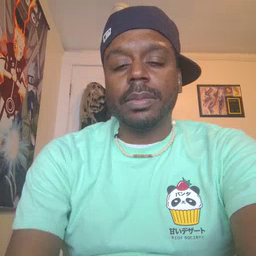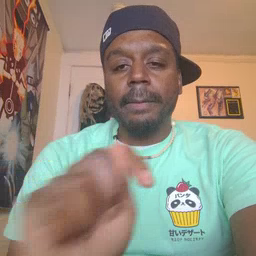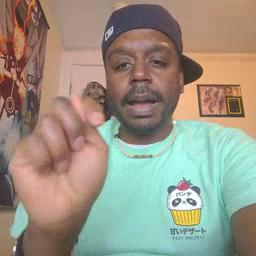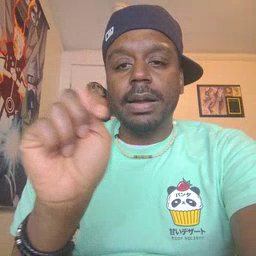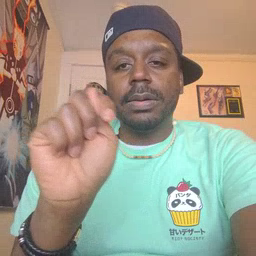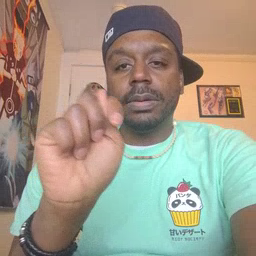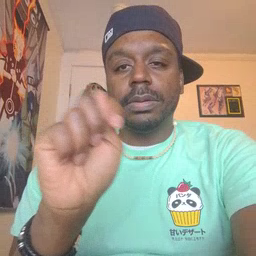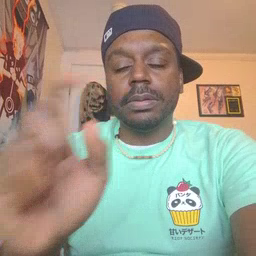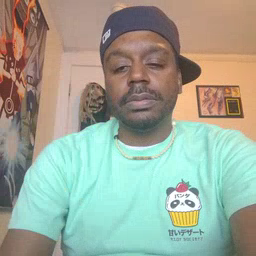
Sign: potty